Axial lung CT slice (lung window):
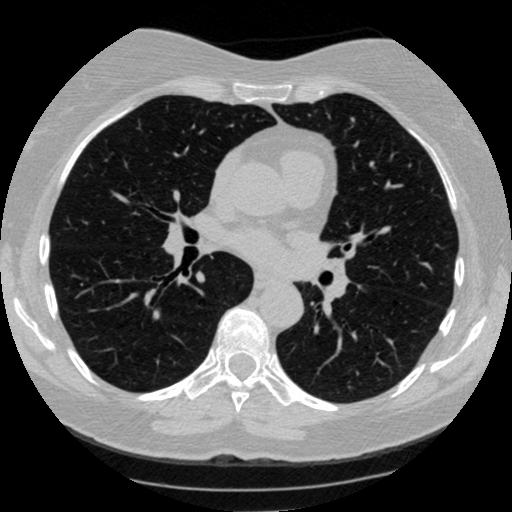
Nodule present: no